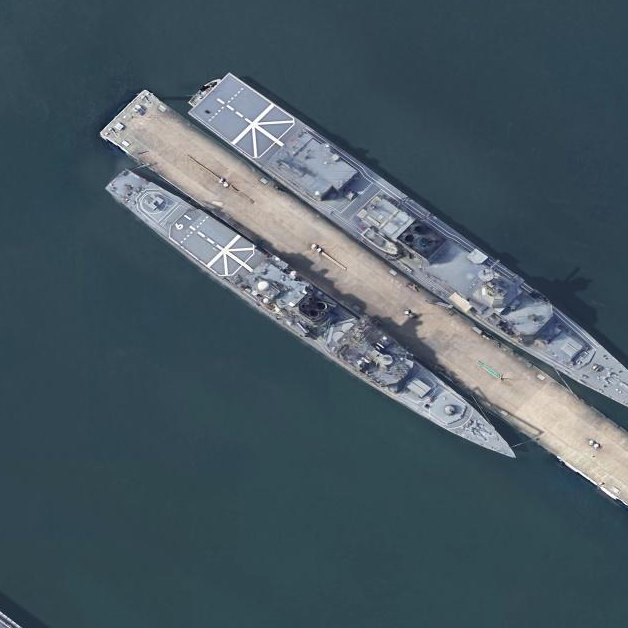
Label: cruiser